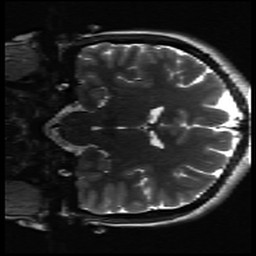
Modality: inplaneT2
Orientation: coronal